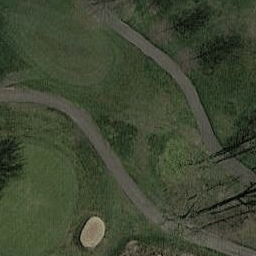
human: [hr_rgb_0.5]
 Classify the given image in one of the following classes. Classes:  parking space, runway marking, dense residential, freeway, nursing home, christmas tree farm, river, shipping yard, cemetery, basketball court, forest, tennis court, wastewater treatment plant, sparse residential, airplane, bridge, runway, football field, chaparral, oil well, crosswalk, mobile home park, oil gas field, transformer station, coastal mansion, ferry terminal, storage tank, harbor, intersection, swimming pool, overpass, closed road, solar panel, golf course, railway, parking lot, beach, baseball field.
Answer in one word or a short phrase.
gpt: golf course